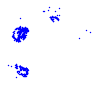
Particle: kaon